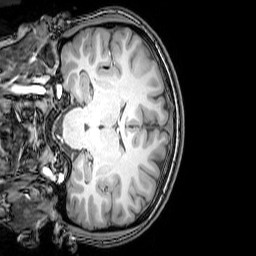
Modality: T1w
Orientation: coronal
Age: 22
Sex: female
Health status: healthy
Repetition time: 0.081 s
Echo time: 0.037 s